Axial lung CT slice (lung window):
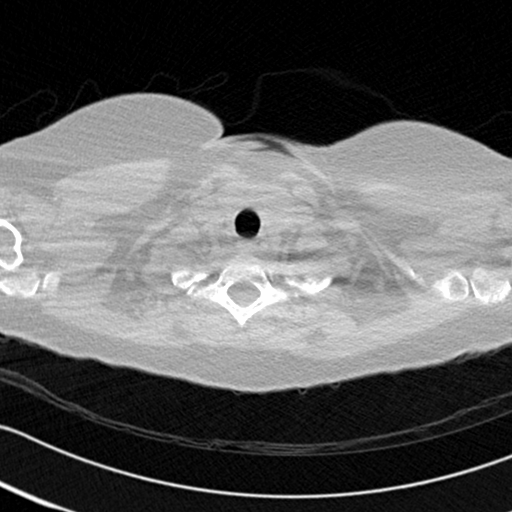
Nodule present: no